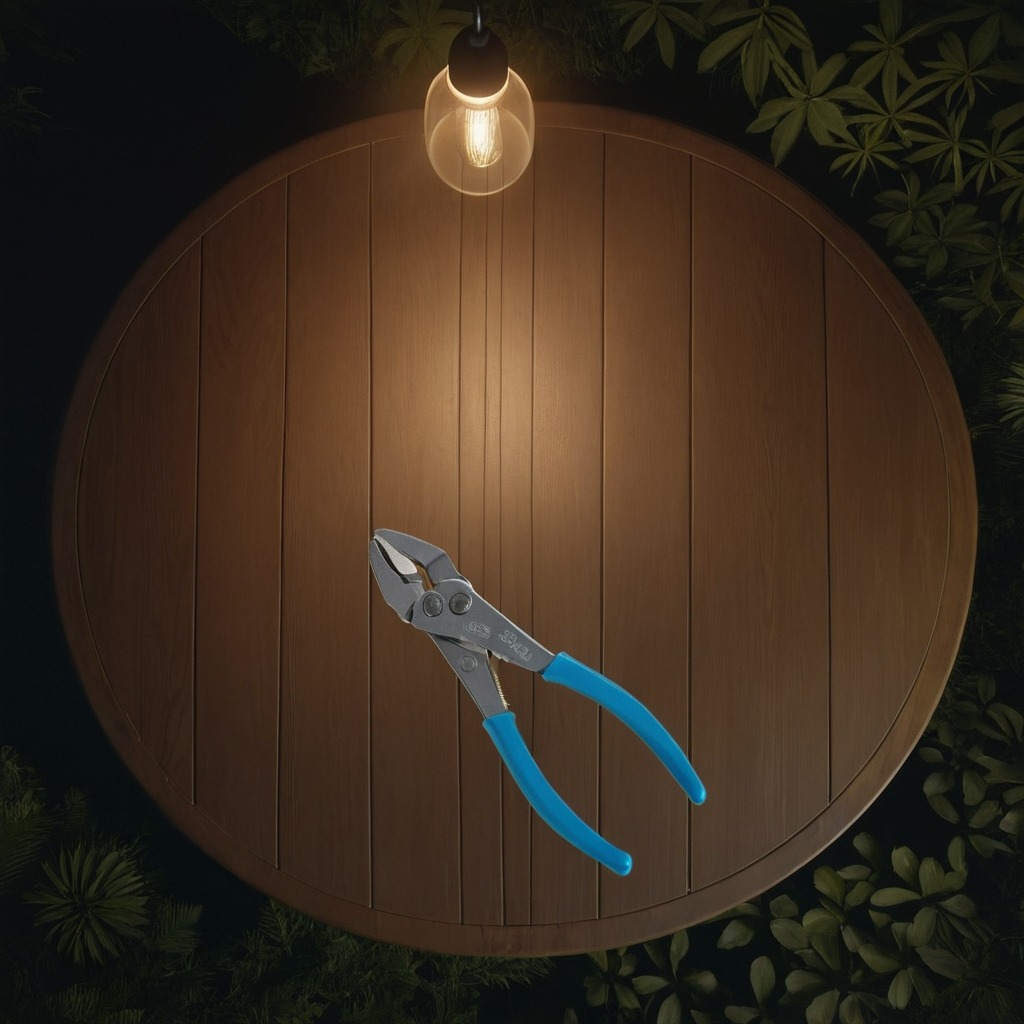
A plier is lying on the wooden table inside a jungle field workshop tent at night dim ambient light soft shadows worn but